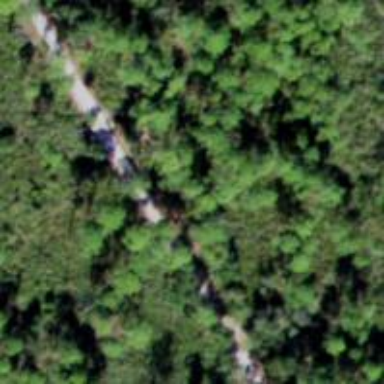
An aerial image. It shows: Track road next to man-made cutline.